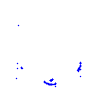
Particle: proton